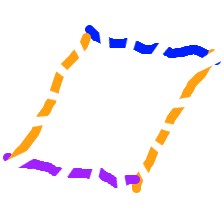
Shape: parallelogram